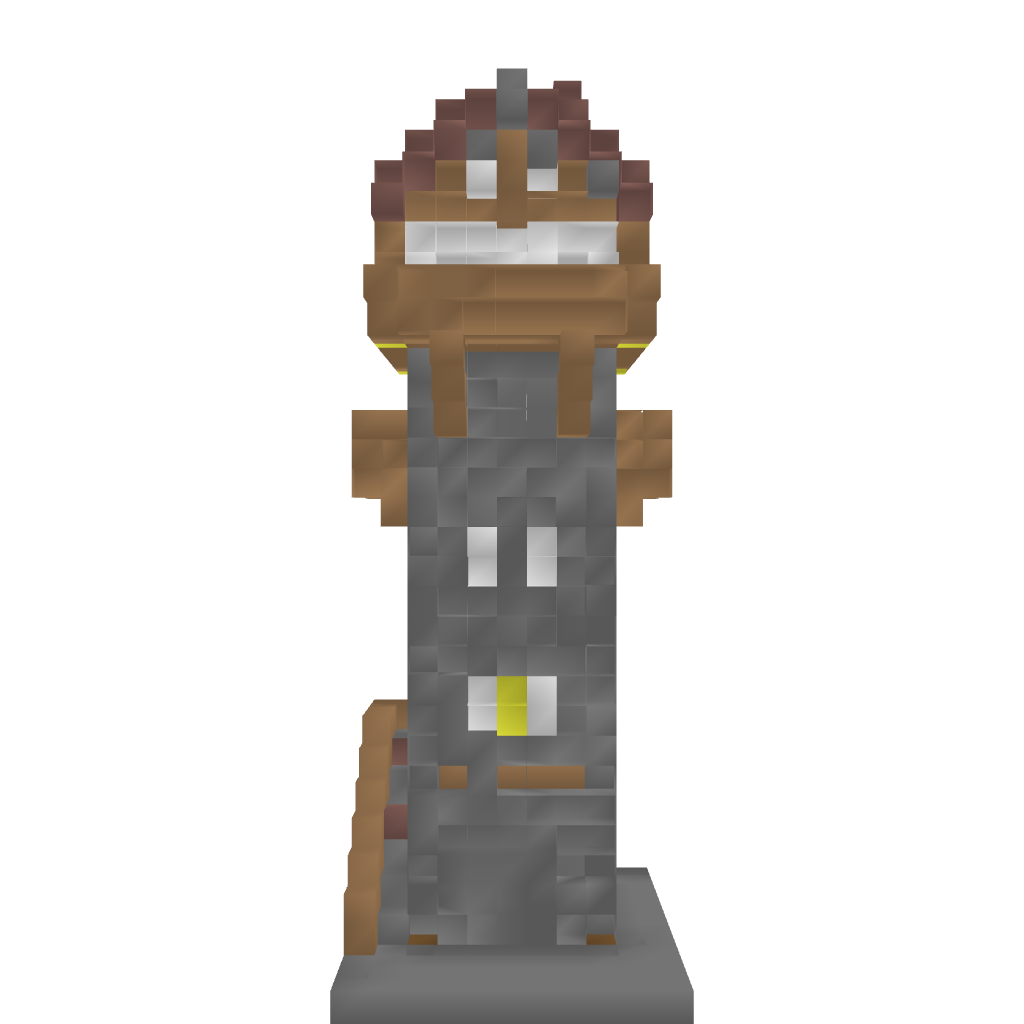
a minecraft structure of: watch tower bad low quality